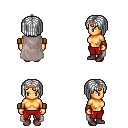
a pixel art fantasy rpg character, female body template, human, tanned skin, gray cape, red pants, white pageboy hairstyle, bronze tiara, leather bracers, maroon shoes, four views (front, back, left, right), 2x2 character sprite sheet, small pixel art, hard edges, no anti-aliasing